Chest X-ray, AP view. Patient: 53 years old, sex M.
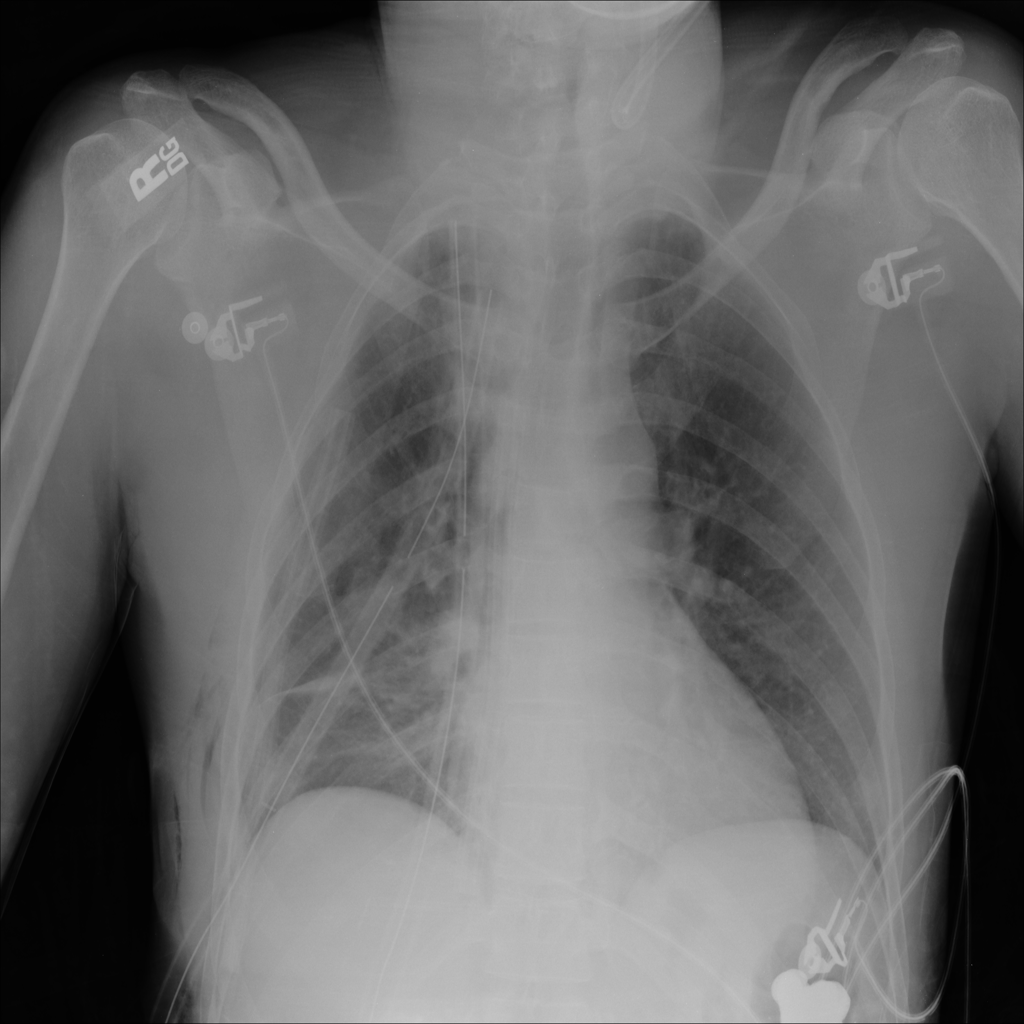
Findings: Atelectasis, Emphysema